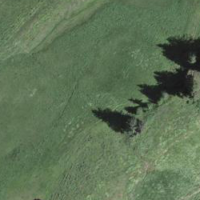
EUNIS habitat code: 24
Species observed at this site:
Parnassia palustris
Succisa pratensis
Carex diandra
Picea abies
Narcissus poeticus
Filipendula ulmaria